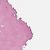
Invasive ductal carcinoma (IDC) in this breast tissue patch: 0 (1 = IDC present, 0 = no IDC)